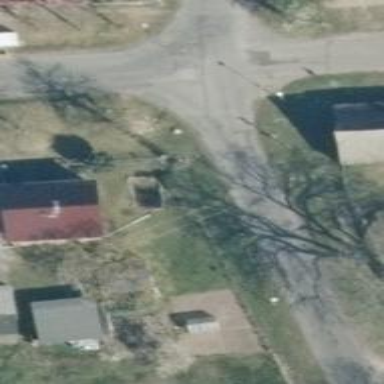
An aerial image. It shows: Minor power line.